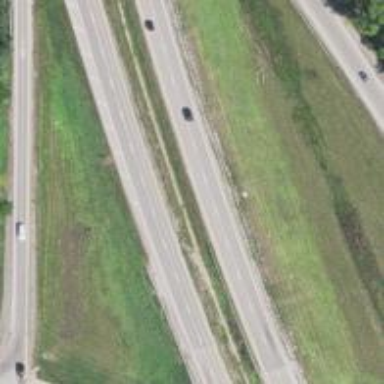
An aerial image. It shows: Asphalt road designated as trunk highway.